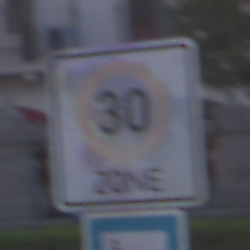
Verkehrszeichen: BeginnZone30
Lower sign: SackgasseRadverkehrFussgaengerDurchlaessig
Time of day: SunriseSunset
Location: Outdoor (Urban)
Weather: PartlyCloudy
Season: NotSpecified
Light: Natural